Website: macys
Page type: payment
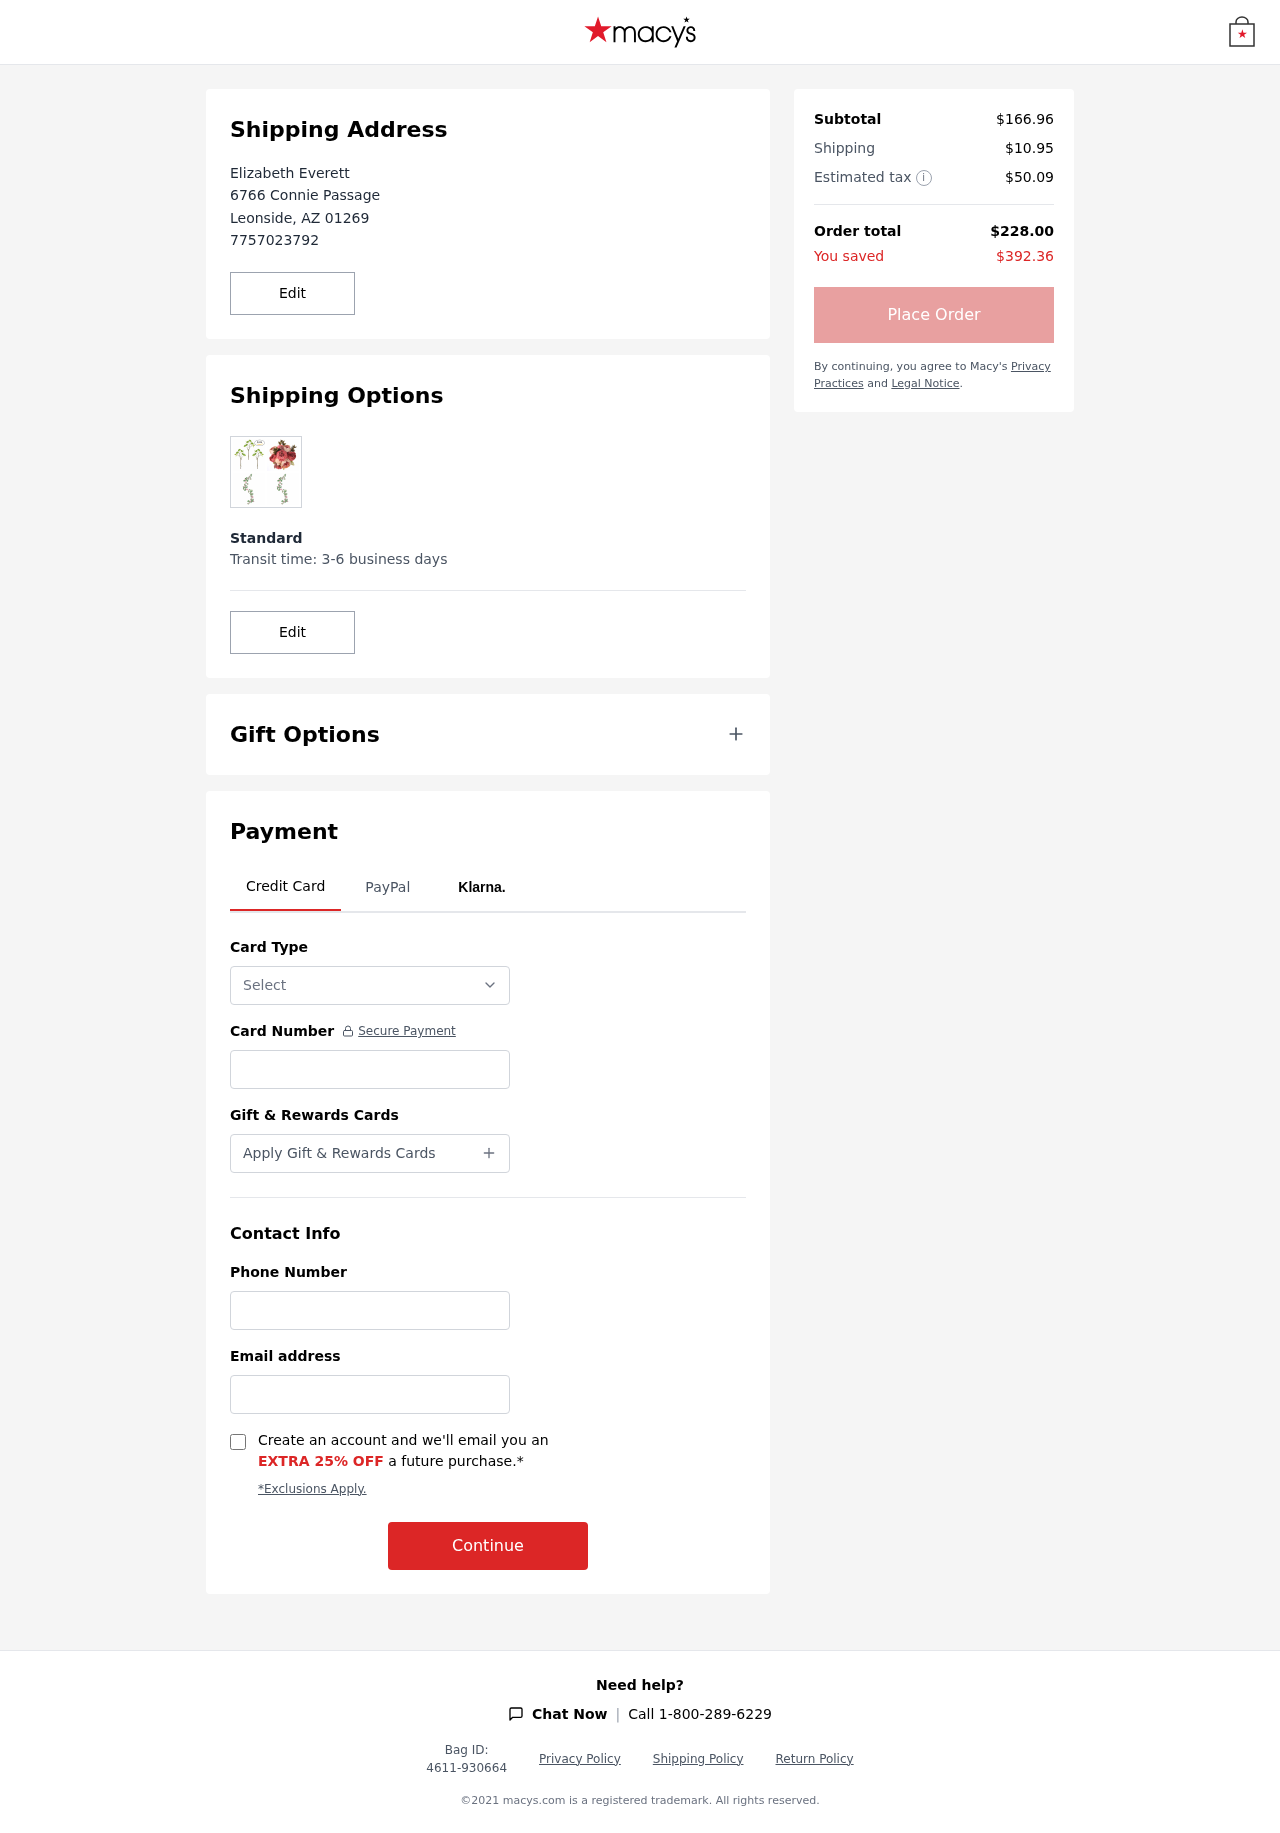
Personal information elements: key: PII_CARD_NUMBER
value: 5241 2179 4763 2483
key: PII_CARD_TYPE
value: Mastercard
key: PII_CITY
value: Leonside
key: PII_EMAIL
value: elizabeth_everett@hotmail.com
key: PII_FULLNAME
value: Elizabeth Everett
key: PII_PHONE
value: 7757023792
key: PII_PHONE_ALT
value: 8617914617
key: PII_POSTCODE
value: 01269
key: PII_STATE_ABBR
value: AZ
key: PII_STREET
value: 6766 Connie Passage
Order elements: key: ORDER_SUBTOTAL
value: $166.96
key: ORDER_SHIPPING_COST
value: $10.95
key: ORDER_TAX
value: $50.09
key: ORDER_TOTAL
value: $228.00
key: ORDER_SAVINGS
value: $392.36